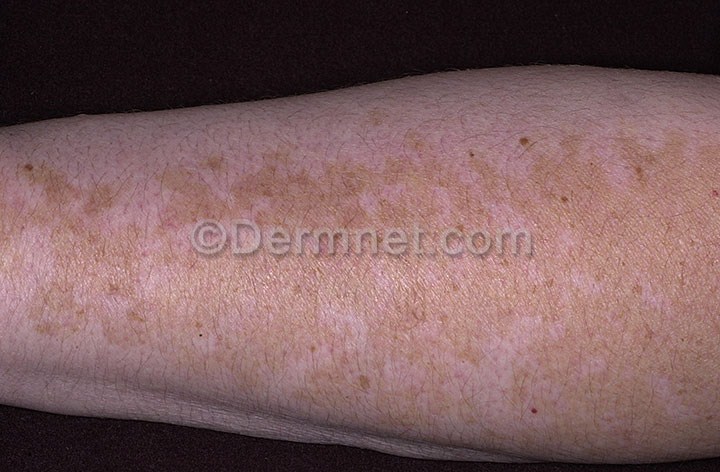
Disease: Light Diseases and Disorders of Pigmentation